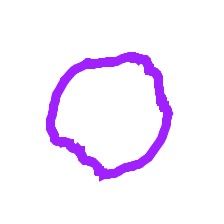
Shape: circle